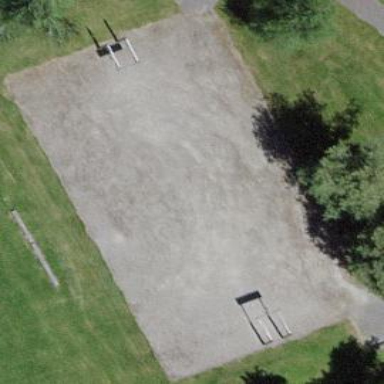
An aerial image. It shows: Basketball court on pitch.